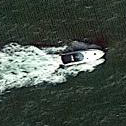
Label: civil